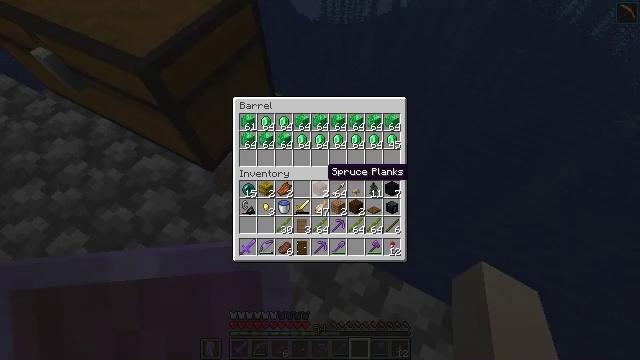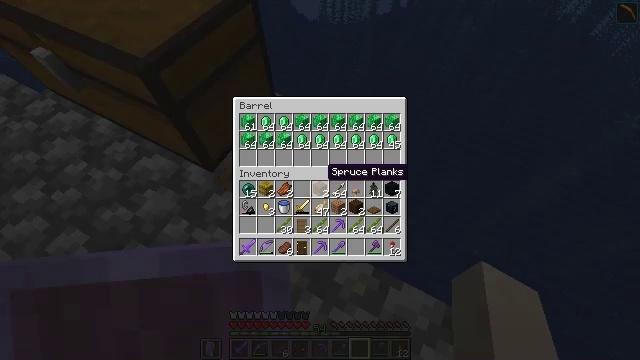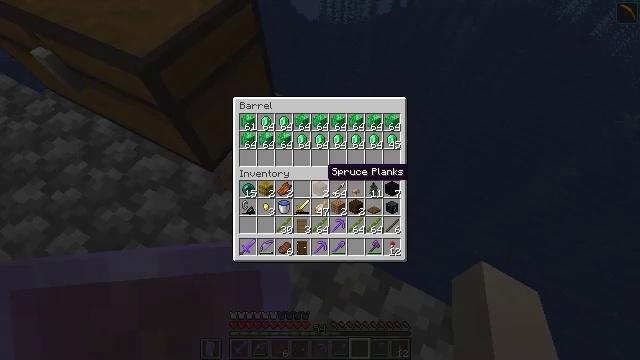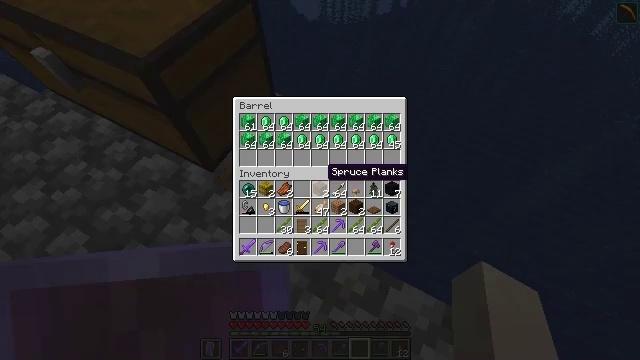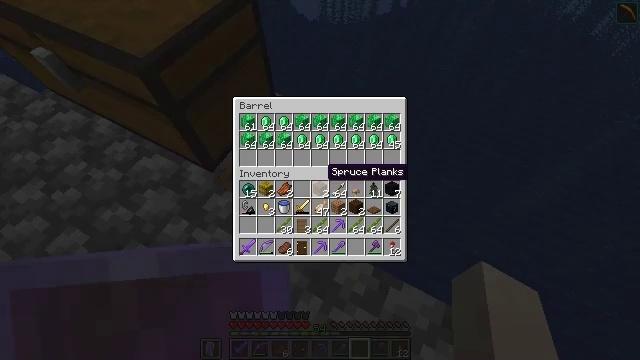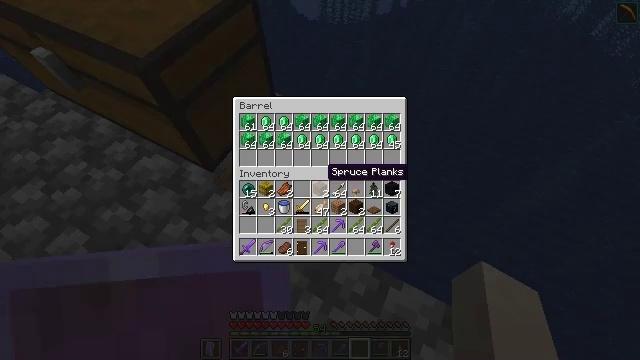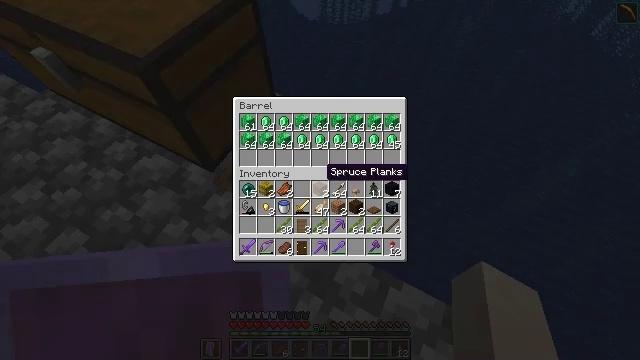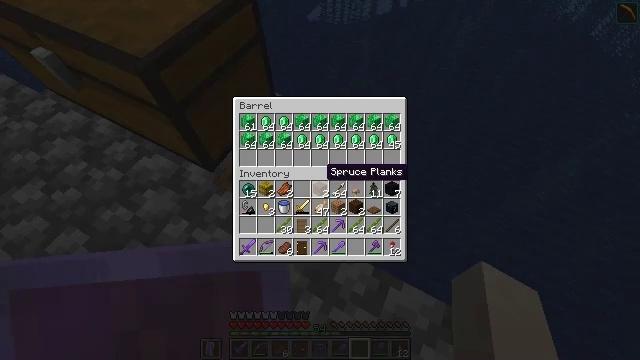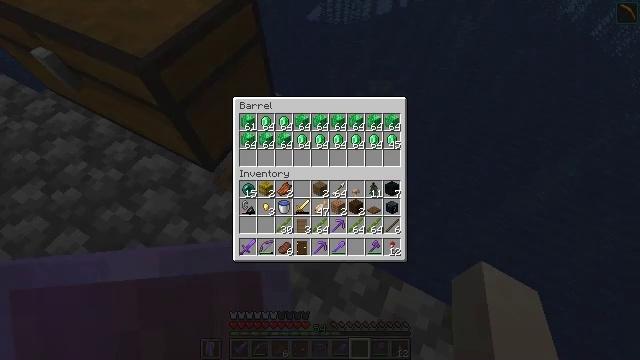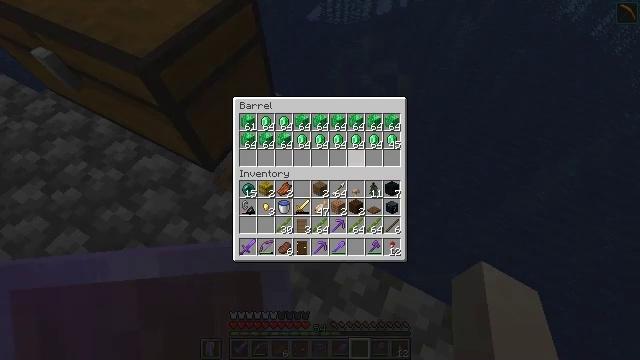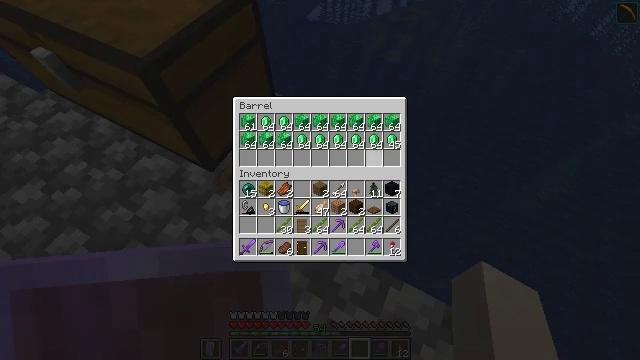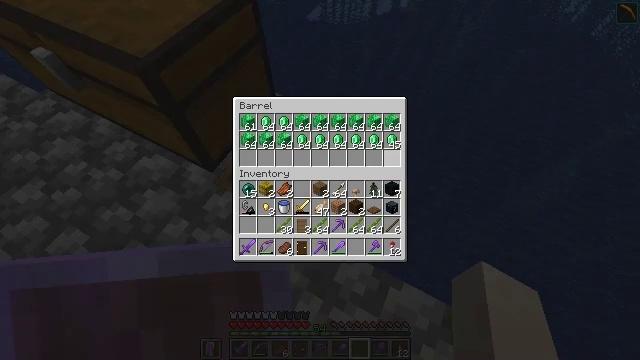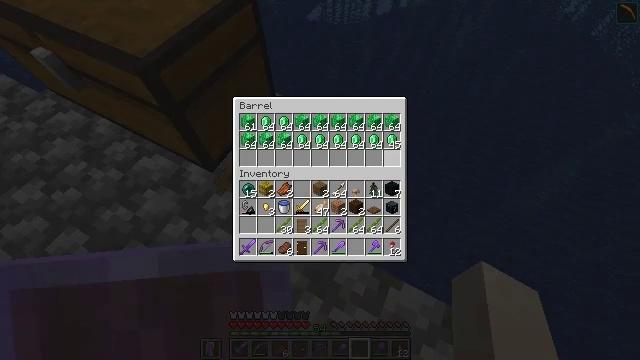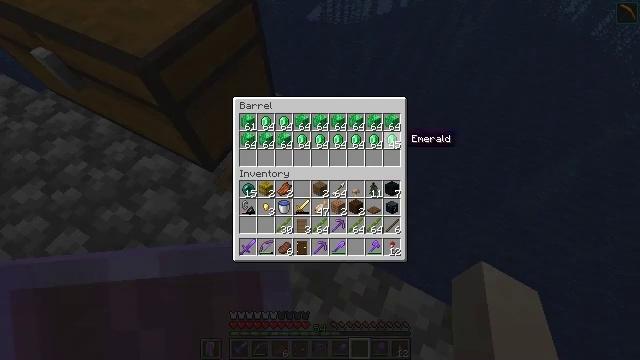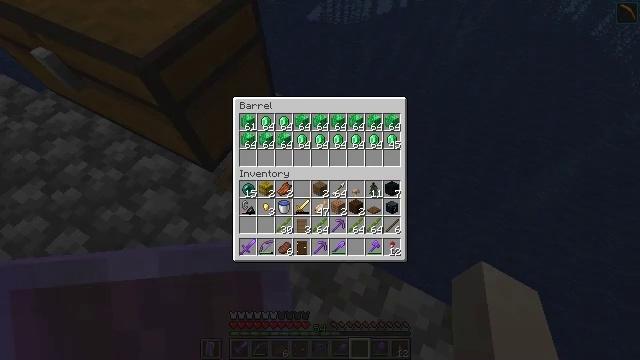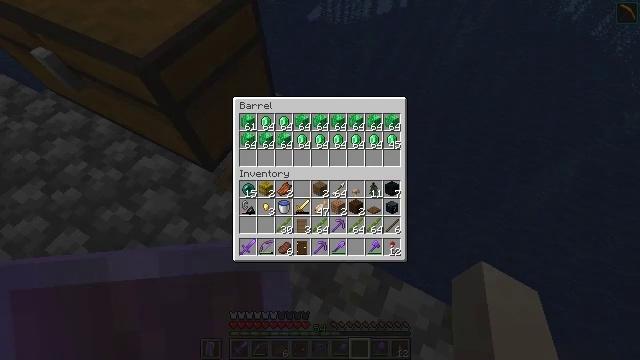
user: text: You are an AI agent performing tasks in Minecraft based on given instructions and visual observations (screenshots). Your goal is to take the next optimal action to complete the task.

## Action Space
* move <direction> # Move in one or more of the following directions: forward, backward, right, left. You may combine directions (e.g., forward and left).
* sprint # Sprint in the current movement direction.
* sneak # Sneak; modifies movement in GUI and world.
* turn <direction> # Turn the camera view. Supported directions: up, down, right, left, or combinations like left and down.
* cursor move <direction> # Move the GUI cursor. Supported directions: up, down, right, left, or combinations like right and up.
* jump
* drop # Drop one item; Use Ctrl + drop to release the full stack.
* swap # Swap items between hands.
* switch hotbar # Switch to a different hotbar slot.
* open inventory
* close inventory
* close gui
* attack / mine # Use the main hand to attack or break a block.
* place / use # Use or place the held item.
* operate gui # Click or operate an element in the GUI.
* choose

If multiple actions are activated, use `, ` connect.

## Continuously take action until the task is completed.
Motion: motion action
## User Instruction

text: craft item air
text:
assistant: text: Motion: no_op
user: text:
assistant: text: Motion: no_op
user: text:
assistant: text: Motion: no_op
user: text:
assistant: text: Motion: no_op
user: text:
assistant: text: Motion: no_op
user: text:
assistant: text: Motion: no_op
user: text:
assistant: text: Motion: no_op
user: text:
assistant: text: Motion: turn right
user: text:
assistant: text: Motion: turn right and up
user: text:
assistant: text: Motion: turn right and up
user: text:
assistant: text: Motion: turn right
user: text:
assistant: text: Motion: no_op
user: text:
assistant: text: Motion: no_op
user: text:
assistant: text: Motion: no_op
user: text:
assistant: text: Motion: no_op
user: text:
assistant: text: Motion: sneak
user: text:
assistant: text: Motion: sneak
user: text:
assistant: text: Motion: sneak
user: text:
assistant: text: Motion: sneak
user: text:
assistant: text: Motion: sneak
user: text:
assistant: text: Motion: sneak
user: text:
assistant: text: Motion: sneak
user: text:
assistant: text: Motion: sneak, attack / mine
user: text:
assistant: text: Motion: sneak, attack / mine
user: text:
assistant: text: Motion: sneak, attack / mine
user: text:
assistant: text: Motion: sneak
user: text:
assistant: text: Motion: sneak
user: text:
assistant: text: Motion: sneak
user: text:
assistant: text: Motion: no_op
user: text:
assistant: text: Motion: no_op